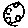
Label: moon